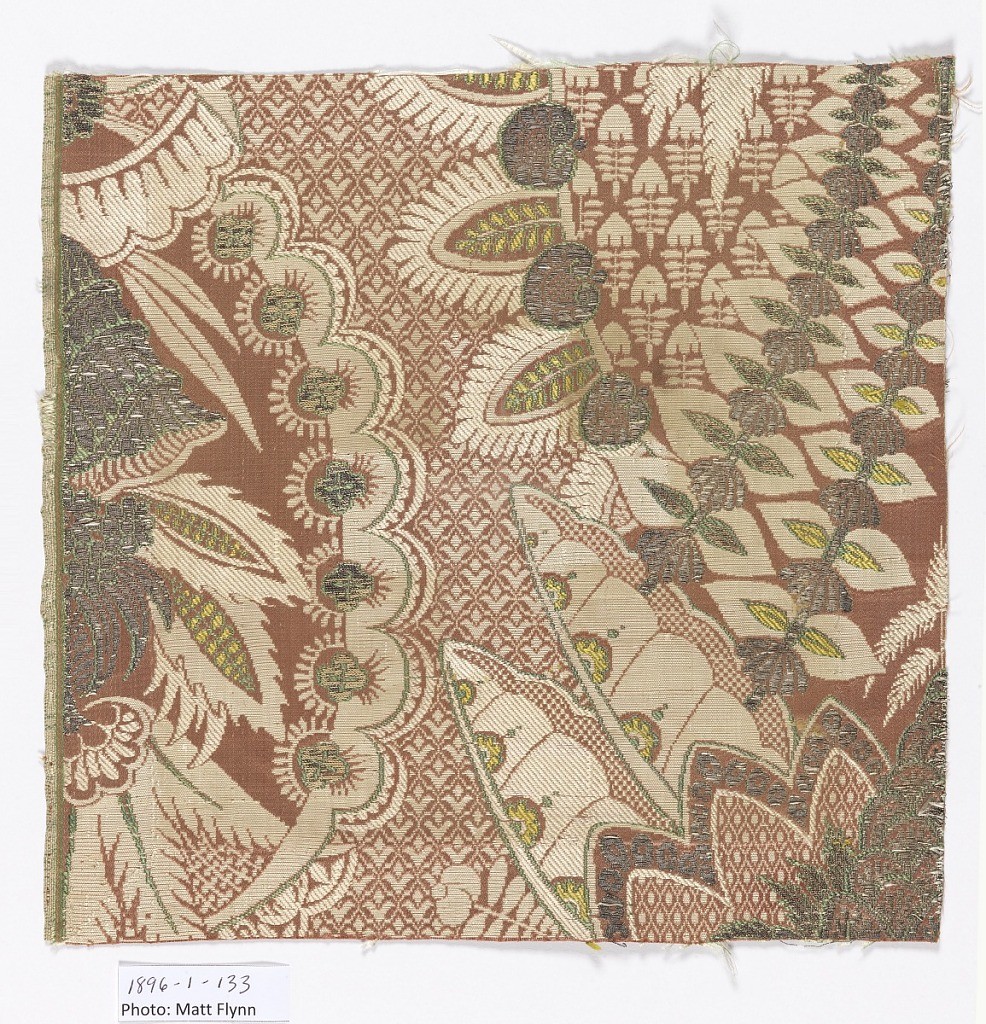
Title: Fragment
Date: ca. 1730
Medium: silk, metallic yarns Technique: damask weave with discontinuous supplementary weft patterning (brocaded)
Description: Fragment of brocaded silk damask. Pink and cream ground with details brocaded in metallic yarns and yellow, green, and white silk, showing closely spaced florals and lace pattern.